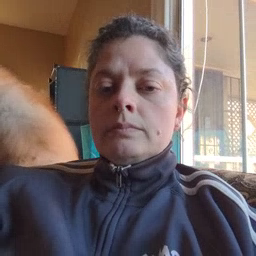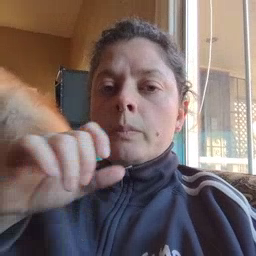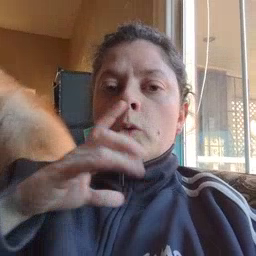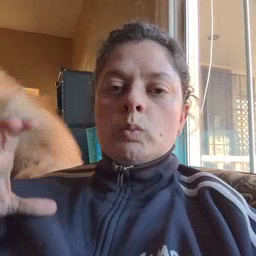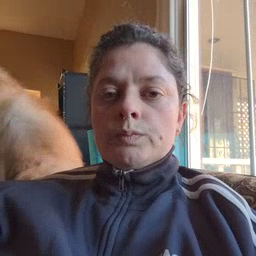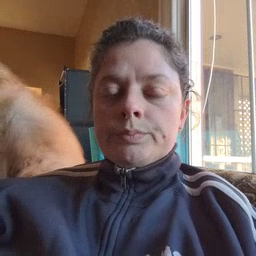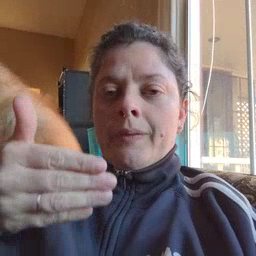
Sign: balloon